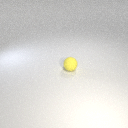
small yellow rubber sphere